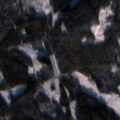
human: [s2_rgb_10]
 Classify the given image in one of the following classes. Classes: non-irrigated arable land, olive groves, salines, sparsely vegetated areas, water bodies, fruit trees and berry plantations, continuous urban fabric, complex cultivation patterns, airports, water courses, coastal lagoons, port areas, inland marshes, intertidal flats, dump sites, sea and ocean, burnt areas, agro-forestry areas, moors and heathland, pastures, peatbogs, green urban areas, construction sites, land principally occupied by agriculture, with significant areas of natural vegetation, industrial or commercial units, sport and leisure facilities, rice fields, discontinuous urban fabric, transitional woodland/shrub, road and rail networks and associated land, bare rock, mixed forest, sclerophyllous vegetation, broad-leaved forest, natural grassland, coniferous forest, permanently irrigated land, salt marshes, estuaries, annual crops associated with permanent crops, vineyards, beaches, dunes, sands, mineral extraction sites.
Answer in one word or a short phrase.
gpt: land principally occupied by agriculture, with significant areas of natural vegetation, broad-leaved forest, coniferous forest